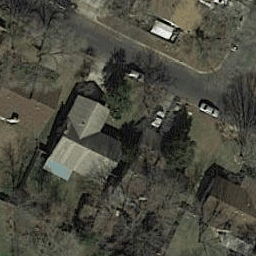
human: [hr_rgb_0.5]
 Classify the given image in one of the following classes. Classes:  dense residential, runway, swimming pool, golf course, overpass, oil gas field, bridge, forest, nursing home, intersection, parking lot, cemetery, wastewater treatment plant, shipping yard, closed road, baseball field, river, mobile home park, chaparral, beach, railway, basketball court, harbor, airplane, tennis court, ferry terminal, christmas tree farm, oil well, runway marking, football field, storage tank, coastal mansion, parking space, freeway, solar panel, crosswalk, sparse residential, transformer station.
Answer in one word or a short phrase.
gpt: sparse residential